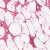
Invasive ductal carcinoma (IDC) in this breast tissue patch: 0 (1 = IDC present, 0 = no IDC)